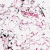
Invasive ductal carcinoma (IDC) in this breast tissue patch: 0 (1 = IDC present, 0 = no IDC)